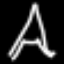
Label: The Eiffel Tower